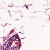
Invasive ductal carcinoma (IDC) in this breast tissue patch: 0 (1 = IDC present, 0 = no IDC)